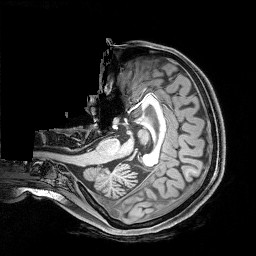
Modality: T1w
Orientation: axial
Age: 29
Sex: female
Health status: healthy